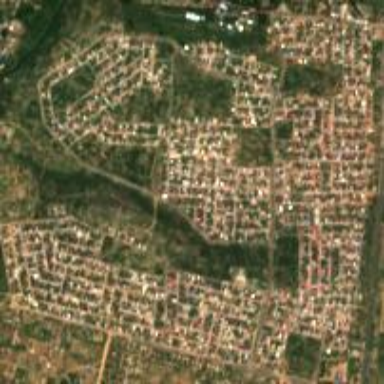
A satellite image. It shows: High-density residential area.